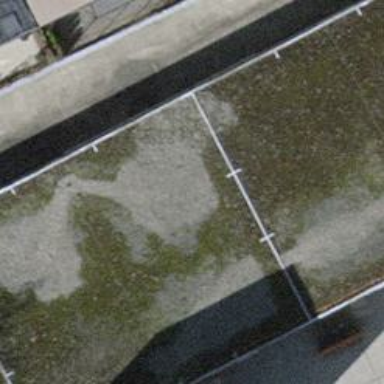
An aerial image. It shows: View of roof of building.